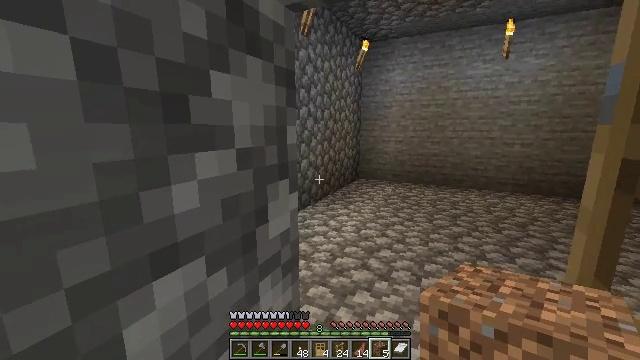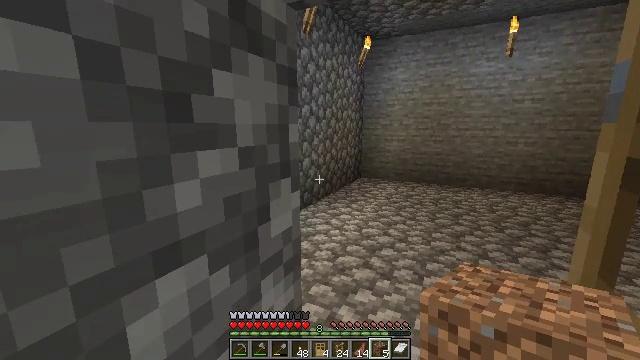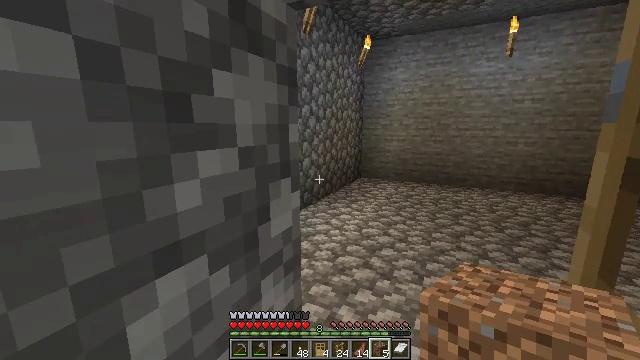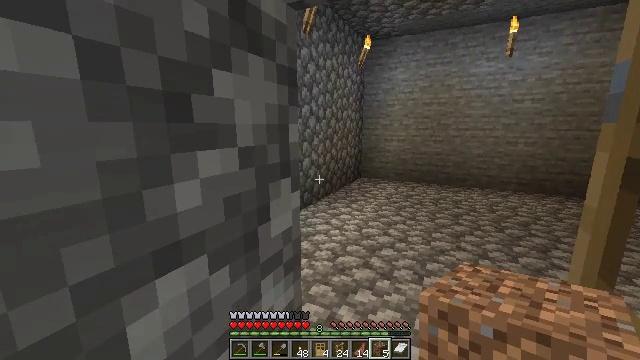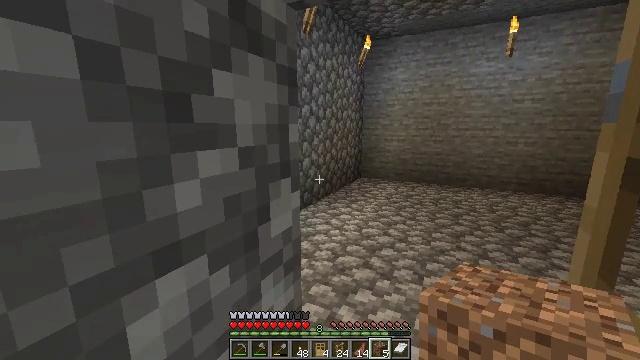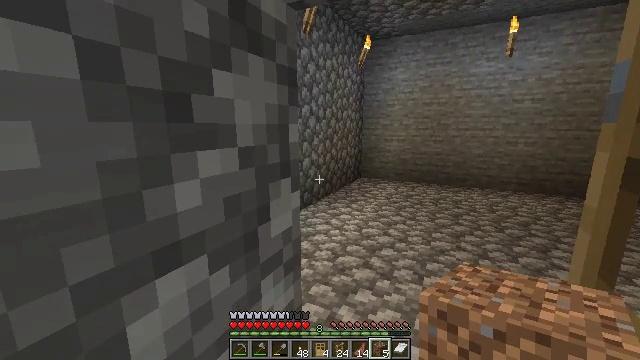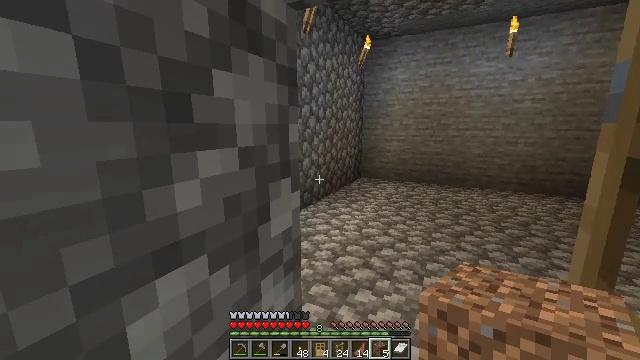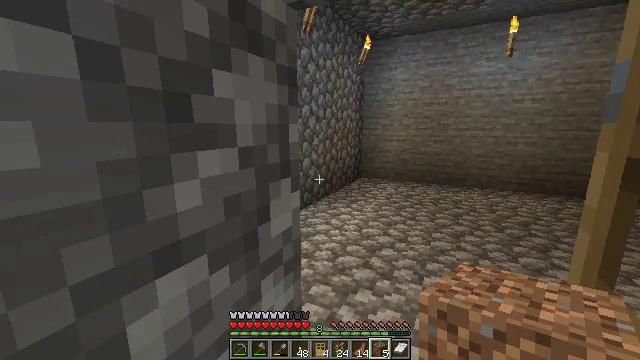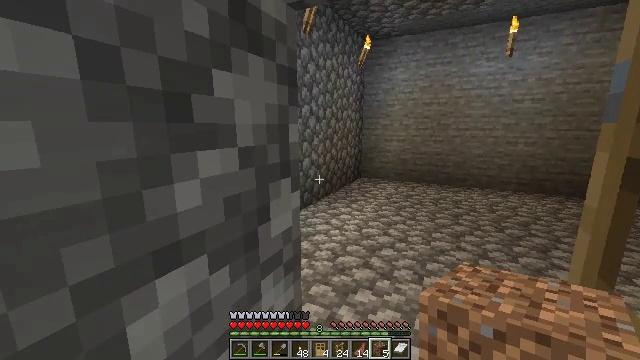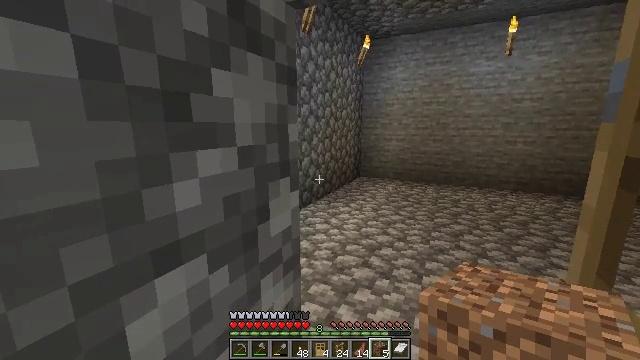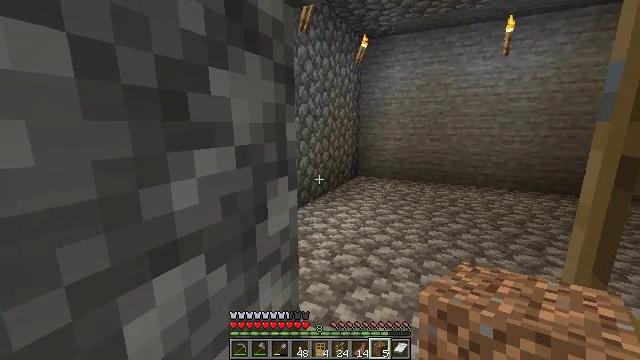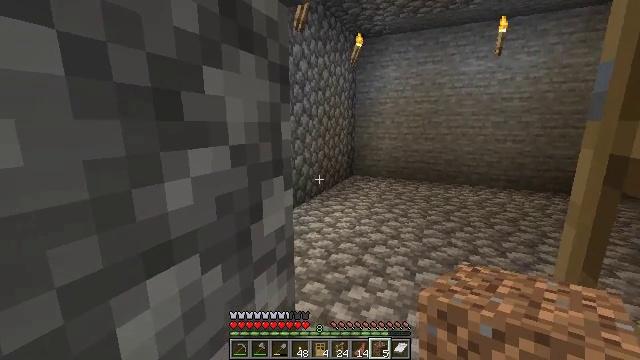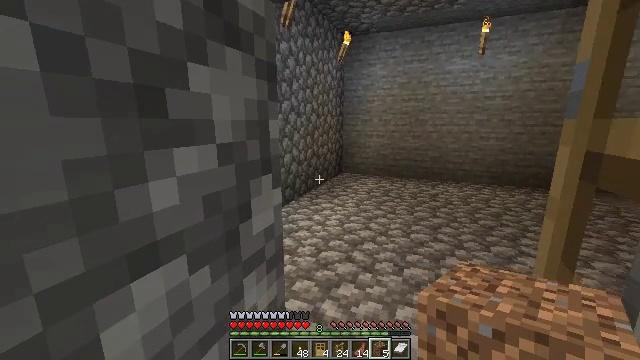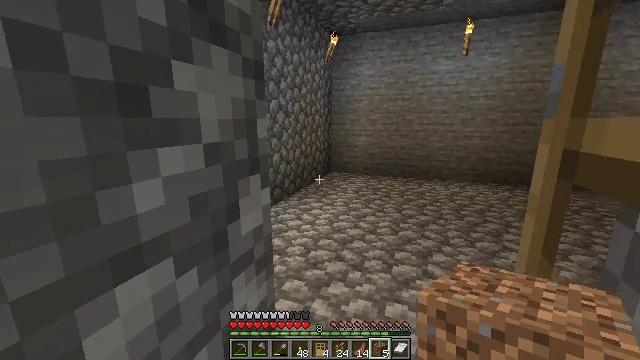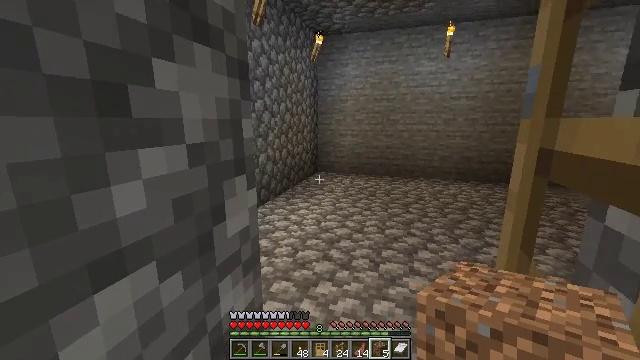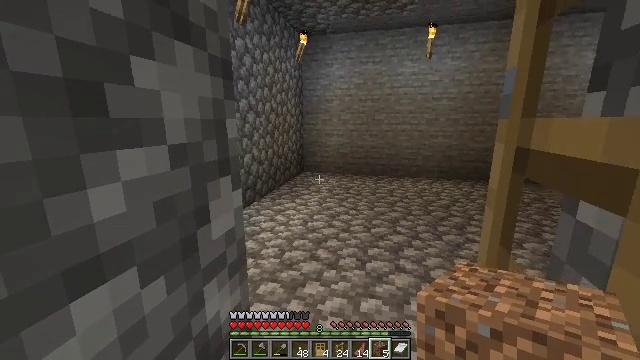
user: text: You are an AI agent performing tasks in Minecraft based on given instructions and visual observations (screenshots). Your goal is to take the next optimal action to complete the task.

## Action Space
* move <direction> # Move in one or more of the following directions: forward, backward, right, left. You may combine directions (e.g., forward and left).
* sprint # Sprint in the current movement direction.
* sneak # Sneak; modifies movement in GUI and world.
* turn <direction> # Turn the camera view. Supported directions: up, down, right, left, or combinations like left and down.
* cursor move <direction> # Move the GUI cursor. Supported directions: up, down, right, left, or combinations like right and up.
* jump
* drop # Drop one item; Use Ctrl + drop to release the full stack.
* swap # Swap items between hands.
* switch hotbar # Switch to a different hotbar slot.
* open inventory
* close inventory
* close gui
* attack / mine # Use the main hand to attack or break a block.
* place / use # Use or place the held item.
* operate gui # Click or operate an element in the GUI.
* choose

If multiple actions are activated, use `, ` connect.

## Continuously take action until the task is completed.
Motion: motion action
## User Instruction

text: Gather materials such as cobblestone.
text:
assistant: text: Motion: no_op
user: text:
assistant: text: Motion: no_op
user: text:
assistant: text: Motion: no_op
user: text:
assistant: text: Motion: no_op
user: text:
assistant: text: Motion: no_op
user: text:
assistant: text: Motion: no_op
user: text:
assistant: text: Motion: no_op
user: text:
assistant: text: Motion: no_op
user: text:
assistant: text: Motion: no_op
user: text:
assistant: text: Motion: no_op
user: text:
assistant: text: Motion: turn right
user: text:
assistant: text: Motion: turn right
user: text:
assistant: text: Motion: turn right
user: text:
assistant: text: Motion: turn right
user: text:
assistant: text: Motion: turn right
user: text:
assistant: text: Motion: turn right
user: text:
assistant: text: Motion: turn right
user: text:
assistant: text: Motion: turn right
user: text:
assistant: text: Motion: no_op
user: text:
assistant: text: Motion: no_op
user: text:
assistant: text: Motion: no_op
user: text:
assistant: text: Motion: no_op
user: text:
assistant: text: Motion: no_op
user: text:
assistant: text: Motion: switch to hotbar 1
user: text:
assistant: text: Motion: switch to hotbar 1
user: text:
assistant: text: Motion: no_op
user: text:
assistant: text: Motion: turn right
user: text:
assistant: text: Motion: turn right
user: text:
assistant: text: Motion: turn right
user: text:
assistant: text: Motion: turn right and down